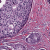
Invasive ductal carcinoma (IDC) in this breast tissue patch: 0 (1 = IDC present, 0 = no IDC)